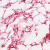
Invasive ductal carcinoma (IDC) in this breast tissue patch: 0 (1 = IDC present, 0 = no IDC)